Question: Hi I want to find a outlier data using standard normal distribution
I'm not used to statistics. So If any error in my question, please give me advice.
I have two requirement.
1. I want to make a standard normal distribution using integer list of data like [15, 13, 18, 20, 22, 17, 16, 16, 30, 18, 15, 16]
2. When a new data is coming to list like 32, I want to check that new data is in range of standard normal distribution with in +- 1 sigma from mean

Thanks for reading my question.
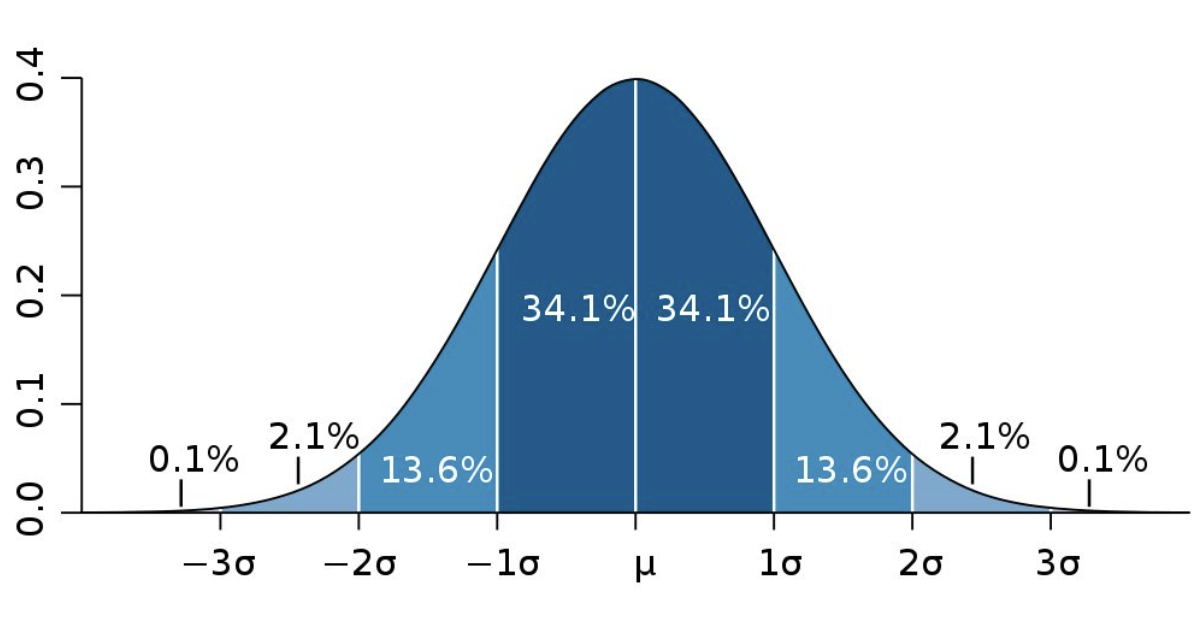
Answer: As explained on <URL>, the standard deviation 's' can be computed as:
'''
s = sqrt(E[X^2] - E[X]^2)
'''
where 'E' is the expected value (mean). The following simple class does just that:
'''
class Statistics {
int count = 0; // num values so far
double mean = Double.NaN; // E[X]
double meanOfSquares = Double.NaN; // E[X^2]
public void add(final double value) {
if (count == 0) {
mean = value;
meanOfSquares = value * value;
} else {
mean = (mean * count + value) / (count + 1);
meanOfSquares = (meanOfSquares * count + value * value) / (count + 1);
}
count++;
}
public double getMean() {
// sum of all values divided by count
return mean;
}
public double getVariance() {
// s^2 = E[X^2] - E[X]^2;
return meanOfSquares - mean * mean;
}
public double getStandardDeviation() {
// variance is square of standard deviance
return Math.sqrt(getVariance());
}
}
'''
You can now check whether a value 'x' is within one 's' as follows:
'''
Statistics statistics = new Statistics():
statistics.add(10);
statistics.add(12);
int x = 5;
double mean = statistics.getMean();
double sigma = statistics.getStandardDeviation();
if (x < mean - sigma || x > mean + sigma) {
System.out.println(x + " not within one standard deviation");
}
'''